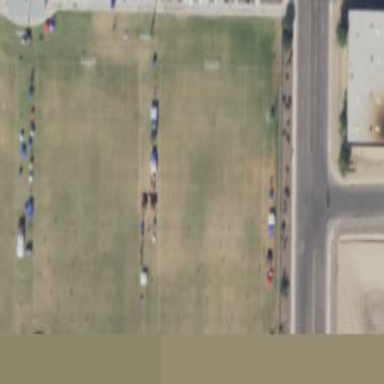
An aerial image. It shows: Multi-sport pitch for leisure land activities.